Question: Find the lowest common multiple of all numbers in the 25-square grid
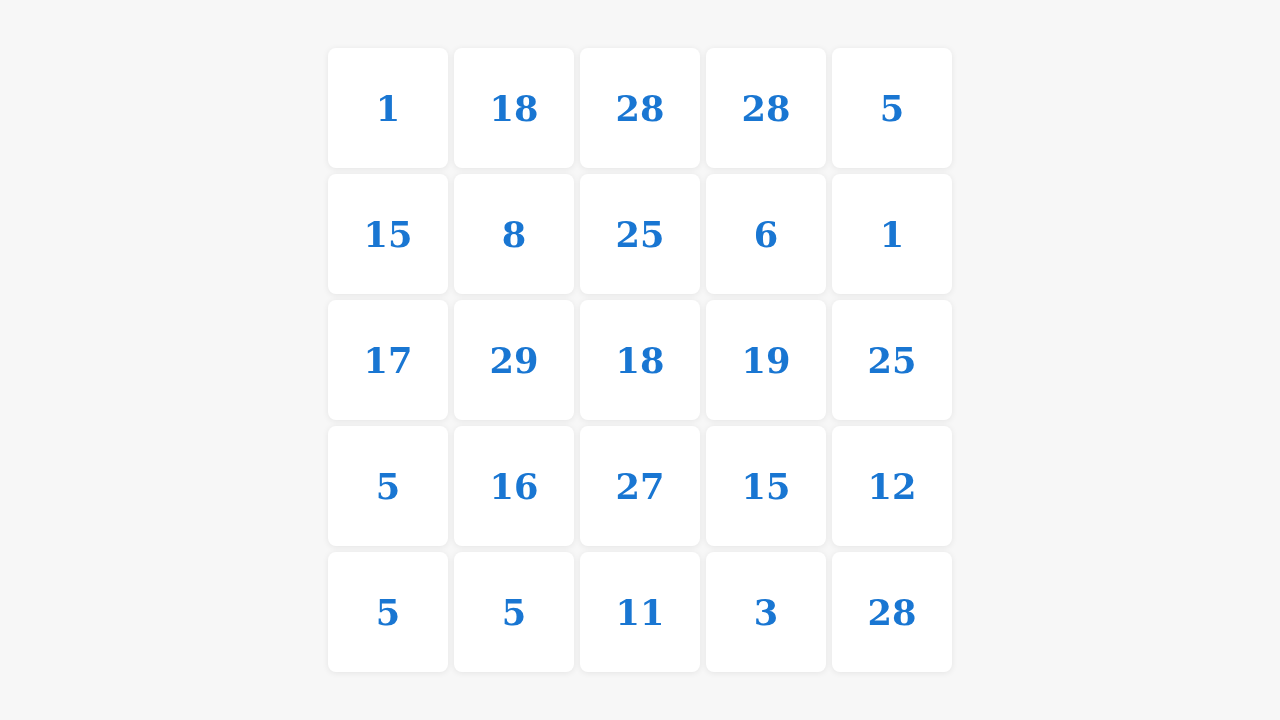
Answer: 7789597200